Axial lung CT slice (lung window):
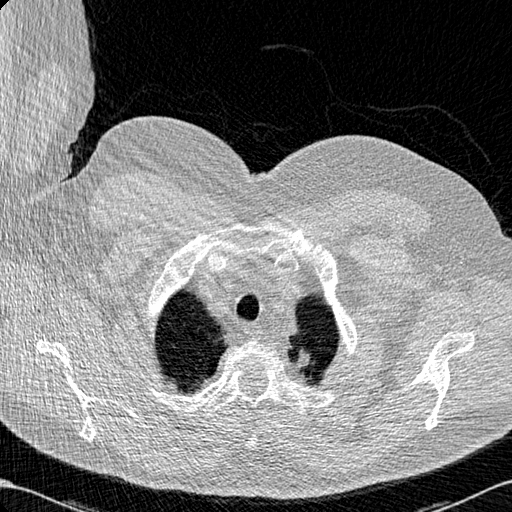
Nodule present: no